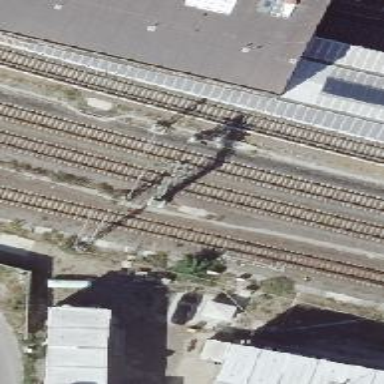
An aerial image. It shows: Railway switch with outer curved configuration on the right side.